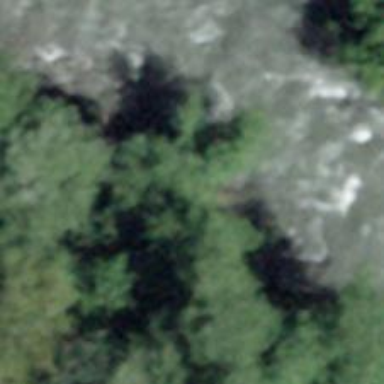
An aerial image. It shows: Location marked for both putting in and egressing in whitewater activities.